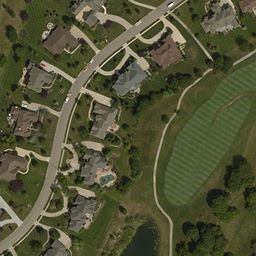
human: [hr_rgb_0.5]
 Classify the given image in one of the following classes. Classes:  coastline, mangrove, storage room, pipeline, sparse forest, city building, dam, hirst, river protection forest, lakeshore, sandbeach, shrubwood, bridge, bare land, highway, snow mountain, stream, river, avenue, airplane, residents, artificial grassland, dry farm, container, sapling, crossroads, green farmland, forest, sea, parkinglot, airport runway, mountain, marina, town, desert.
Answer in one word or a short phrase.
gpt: town